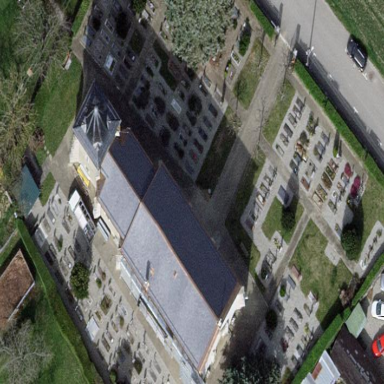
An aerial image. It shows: Cemetery.